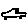
Label: car